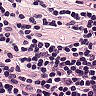
Metastatic tissue present: no